Field crop: maize
Growth stage: 2
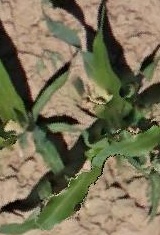
Species: maize